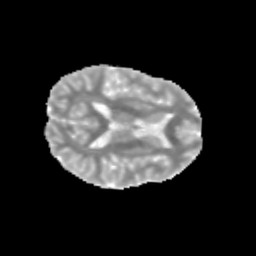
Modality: MD
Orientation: axial
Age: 13
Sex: female
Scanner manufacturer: siemens
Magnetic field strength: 3 T
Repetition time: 3.8 s
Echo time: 0.07 s